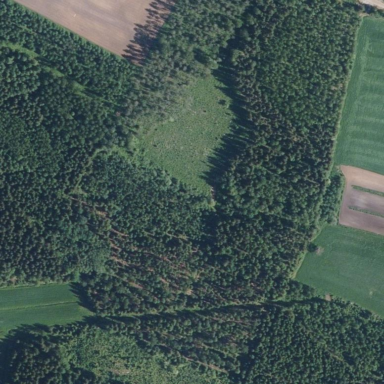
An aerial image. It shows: Mixed woodland area with various types of leaves.